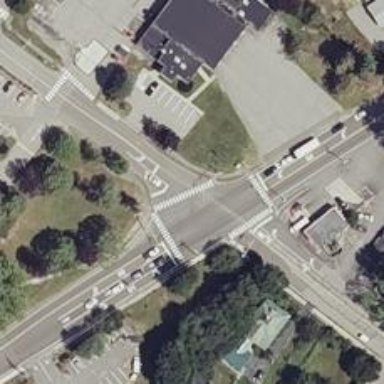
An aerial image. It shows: Pedestrian crossing with zebra markings on footway.